Interaction volume radius: 5 \u00c5
Interaction volume height: 20 \u00c5
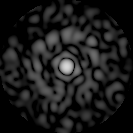
Disorder parameter: 0.8227